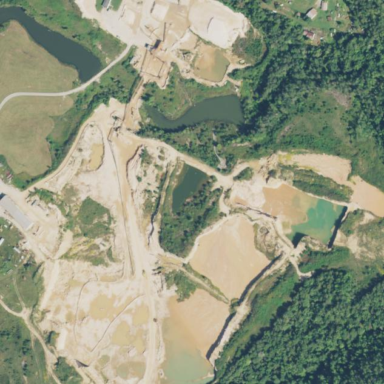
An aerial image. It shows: Sand quarry area.